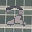
Label: 2